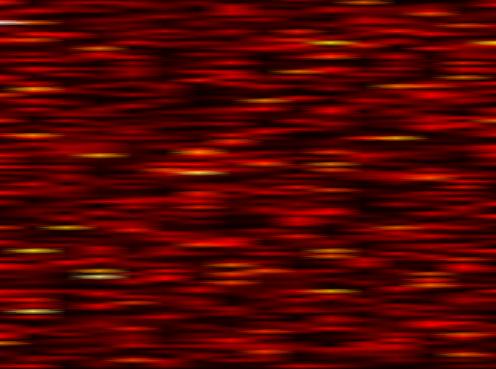
Label: OFDM